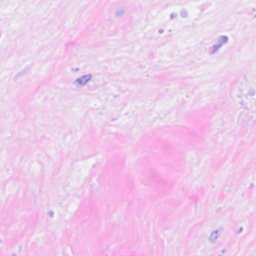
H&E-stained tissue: Breast